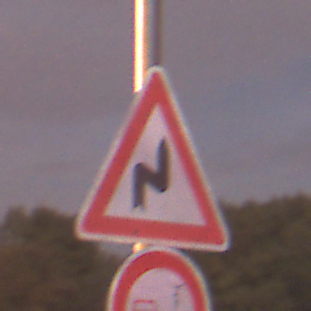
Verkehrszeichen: DoppelkurveRechts
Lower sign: VerbotUeberholenEinspurigeFahrzeuge
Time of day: Night
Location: Outdoor (Suburban)
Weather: PartlyCloudy
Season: NotSpecified
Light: Artificial